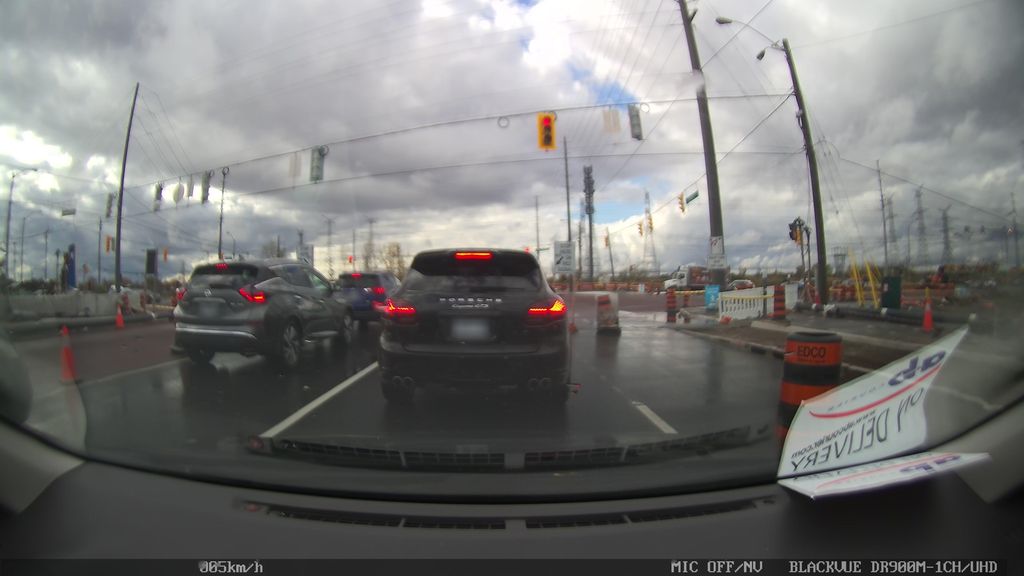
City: toronto